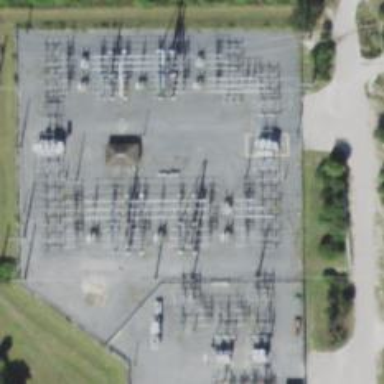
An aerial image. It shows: Switch for power supply.